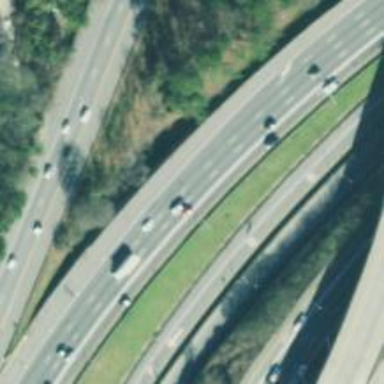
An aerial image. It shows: View of motorway.